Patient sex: M
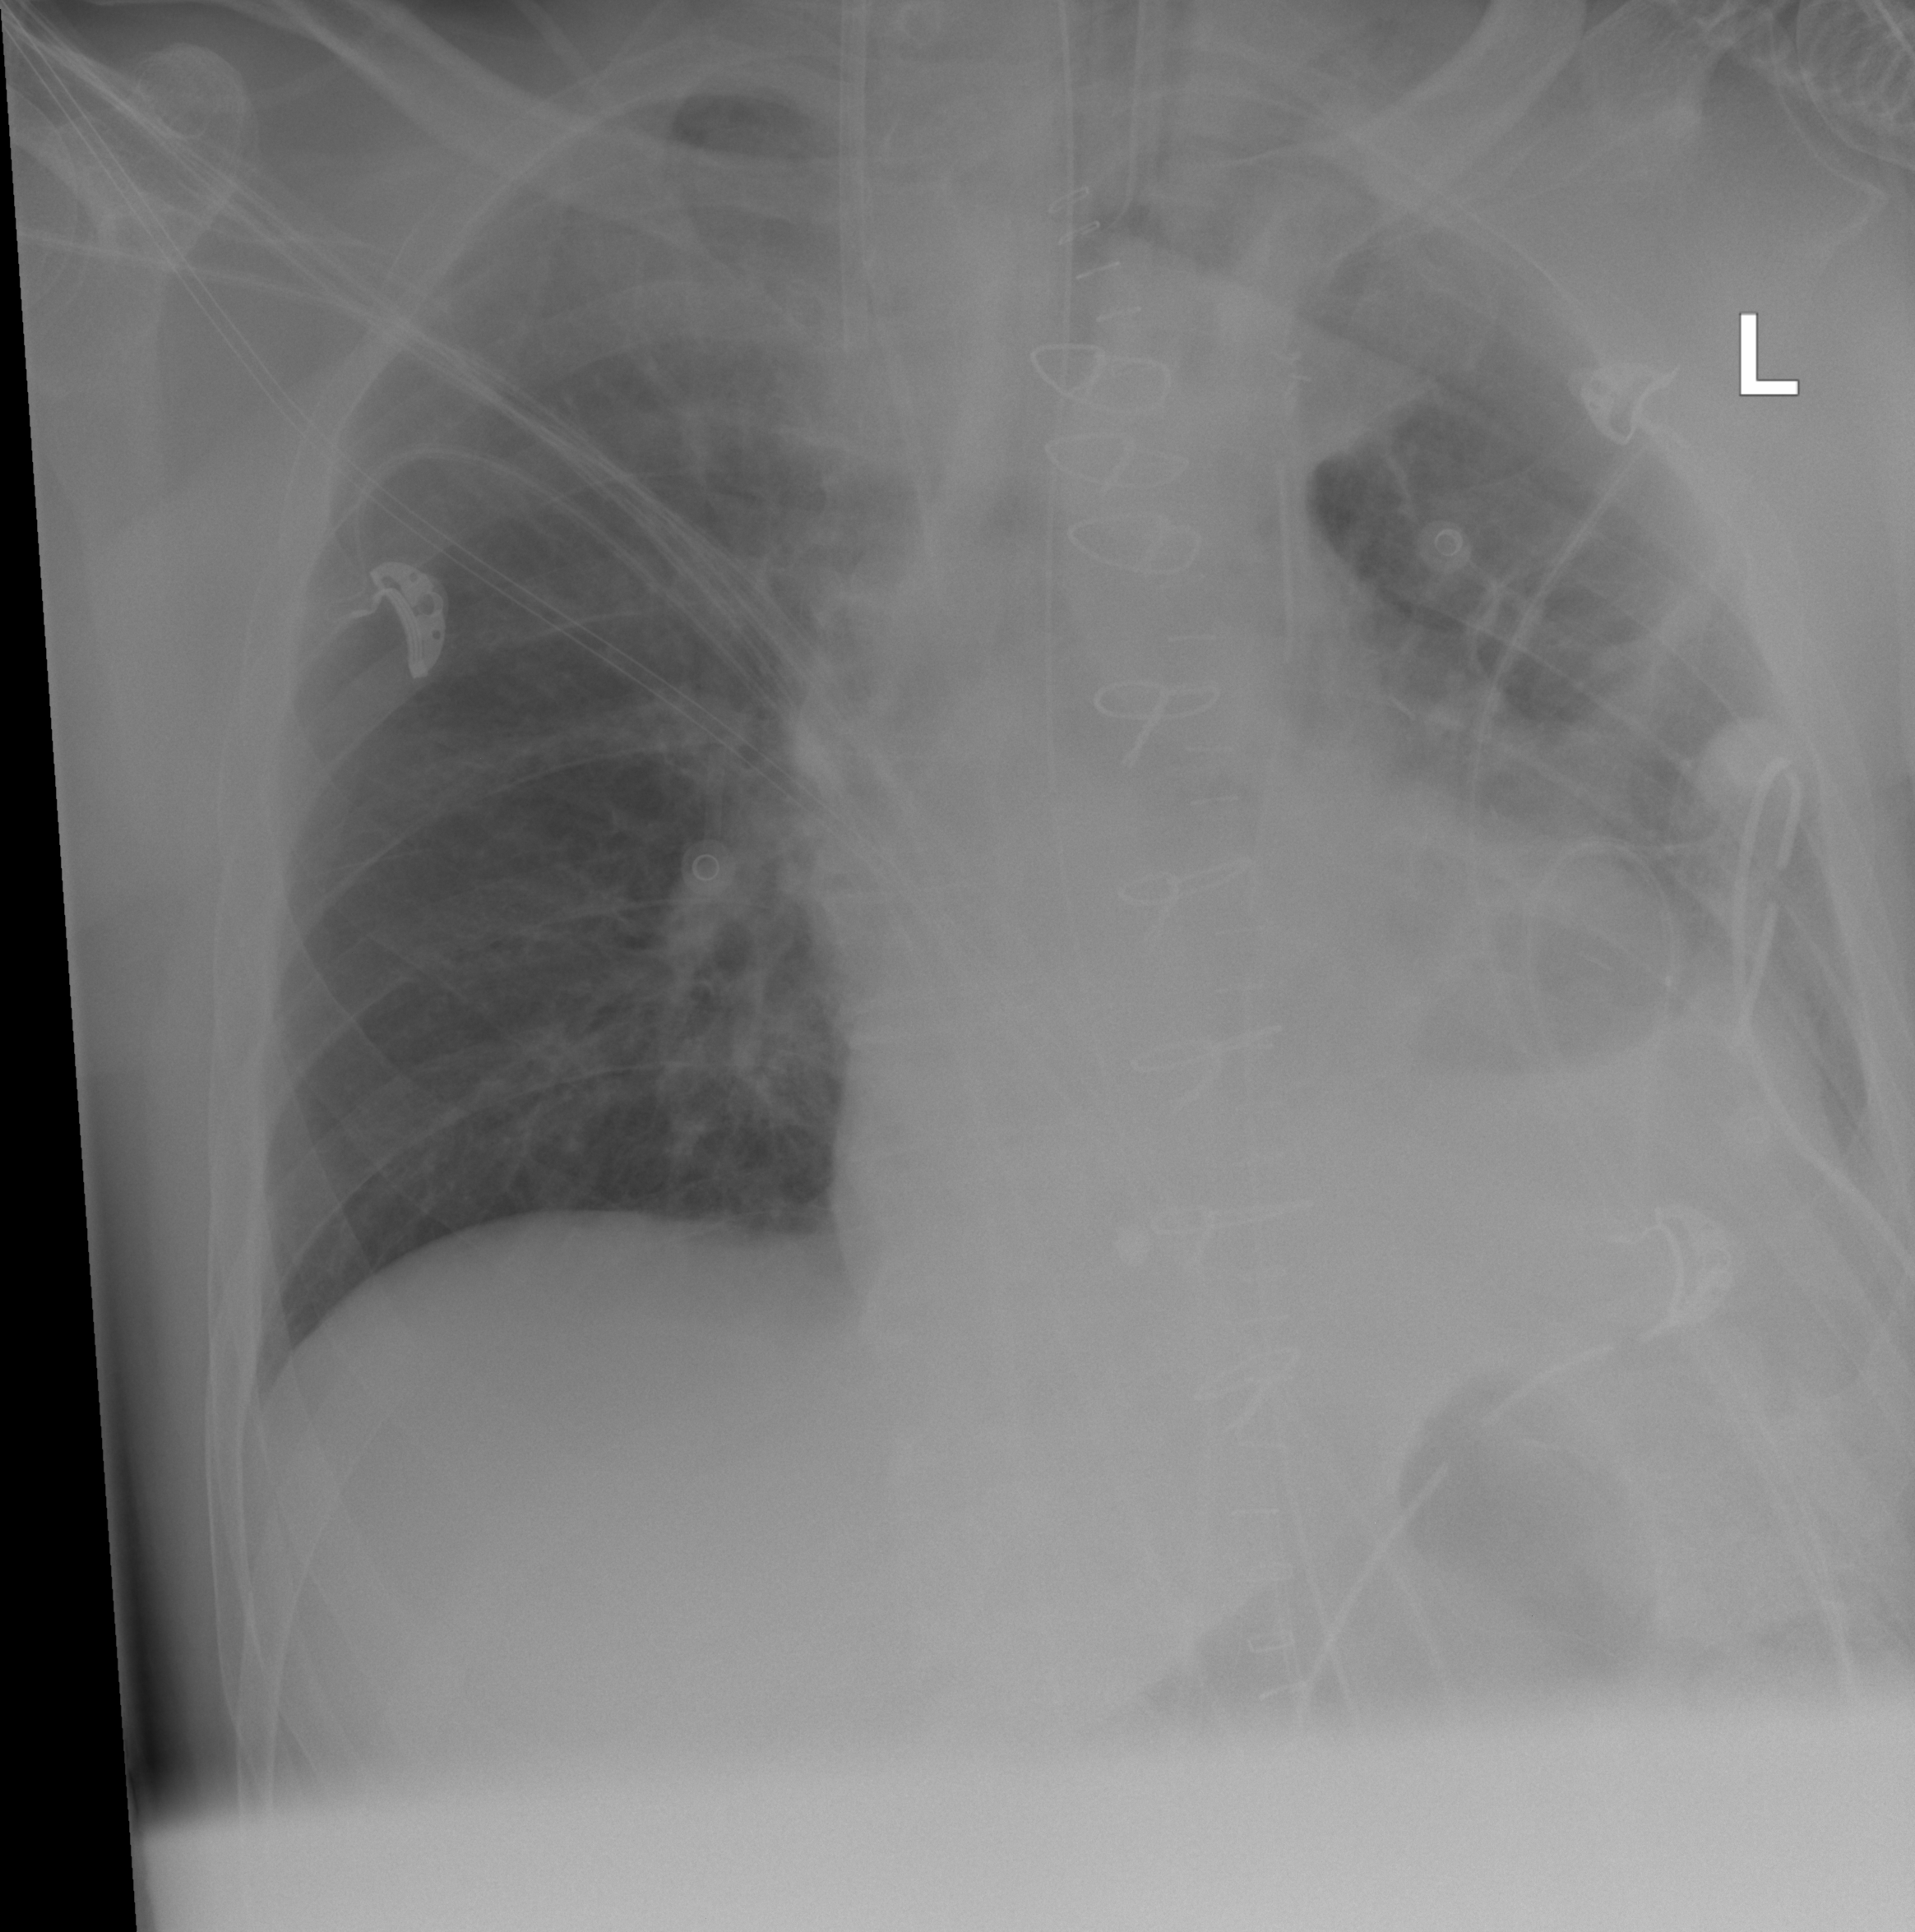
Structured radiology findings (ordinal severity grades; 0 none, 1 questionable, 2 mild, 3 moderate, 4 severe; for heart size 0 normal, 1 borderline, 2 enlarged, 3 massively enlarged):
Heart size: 2
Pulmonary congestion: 0
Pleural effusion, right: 0
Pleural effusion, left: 2
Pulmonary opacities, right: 0
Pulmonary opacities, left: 0
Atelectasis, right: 0
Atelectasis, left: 3